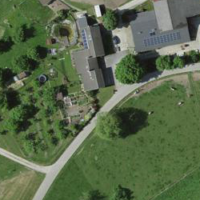
EUNIS habitat code: 52
Species observed at this site:
Corvus corone
Ardea purpurea
Ardea alba
Coturnix coturnix
Milvus milvus
Corvus frugilegus
Pica pica
Lyrurus tetrix
Passer domesticus
Passer montanus